Field crop: tomato
Growth stage: 1
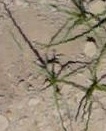
Species: cyperus